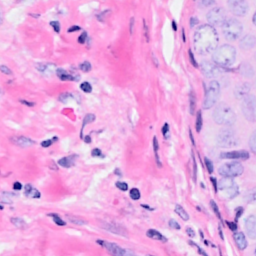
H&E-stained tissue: Breast